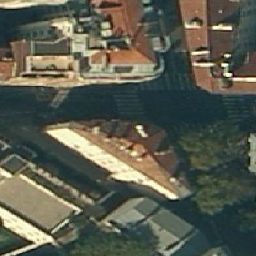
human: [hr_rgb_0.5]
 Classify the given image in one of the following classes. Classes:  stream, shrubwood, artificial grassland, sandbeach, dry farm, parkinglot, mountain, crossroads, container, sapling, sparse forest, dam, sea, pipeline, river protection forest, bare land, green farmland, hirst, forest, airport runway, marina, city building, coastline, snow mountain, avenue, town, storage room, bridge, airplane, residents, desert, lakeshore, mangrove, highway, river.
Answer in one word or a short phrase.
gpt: city building